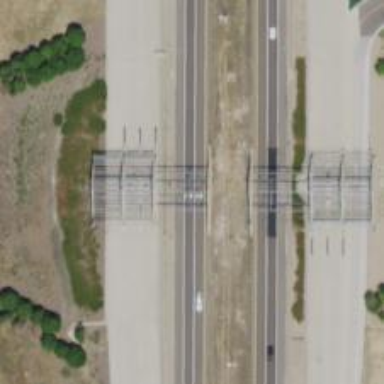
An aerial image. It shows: Toll gantry on the road.